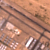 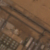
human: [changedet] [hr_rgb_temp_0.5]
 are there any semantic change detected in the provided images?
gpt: There is no change to mention.